Question: I am working on drupal6 to develop a web application for office automation. I have an Employee content type. Each time I create an employee content, an account should be created with user name, and email id taken from fields of employee content. I've searched for the same on net, and found few solutions written completely in php, but i couldn't find how this can be done through option in drupal(shown in figure). What entries should be provided in these username,email fields? I should get these from the content that I just created before triggering this. I tried exploring "Replacement patterns for saved content" option provided like [node:field_name], but no luck. Can someone help me with this?
None of the following (which are listed in "Token replacement patterns -> Replacement patterns for saved content") are working
[node:field_emp_name-formatted] Formatted and filtered text
[node:field_emp_name-raw] Raw, unfiltered text Warning: Token value contains raw user input.
[node:field_emp_mail-formatted] Formatted email address
[node:field_emp_mail-raw] Raw email address Warning: Token value contains raw user input.
Thanks in advance.
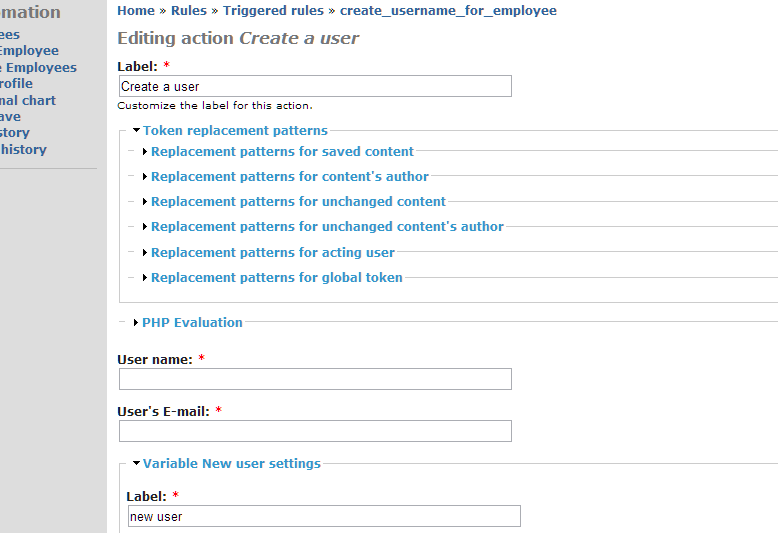
Answer: It suddenly started working for the following field values
User name: [node:field_emp_name-formatted]
User's E-mail: [node:field_emp_mail-raw]
I think it does not take "formatted" field for E-mail, since it has anchor tags, etc.,